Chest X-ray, PA view. Patient: 34 years old, sex F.
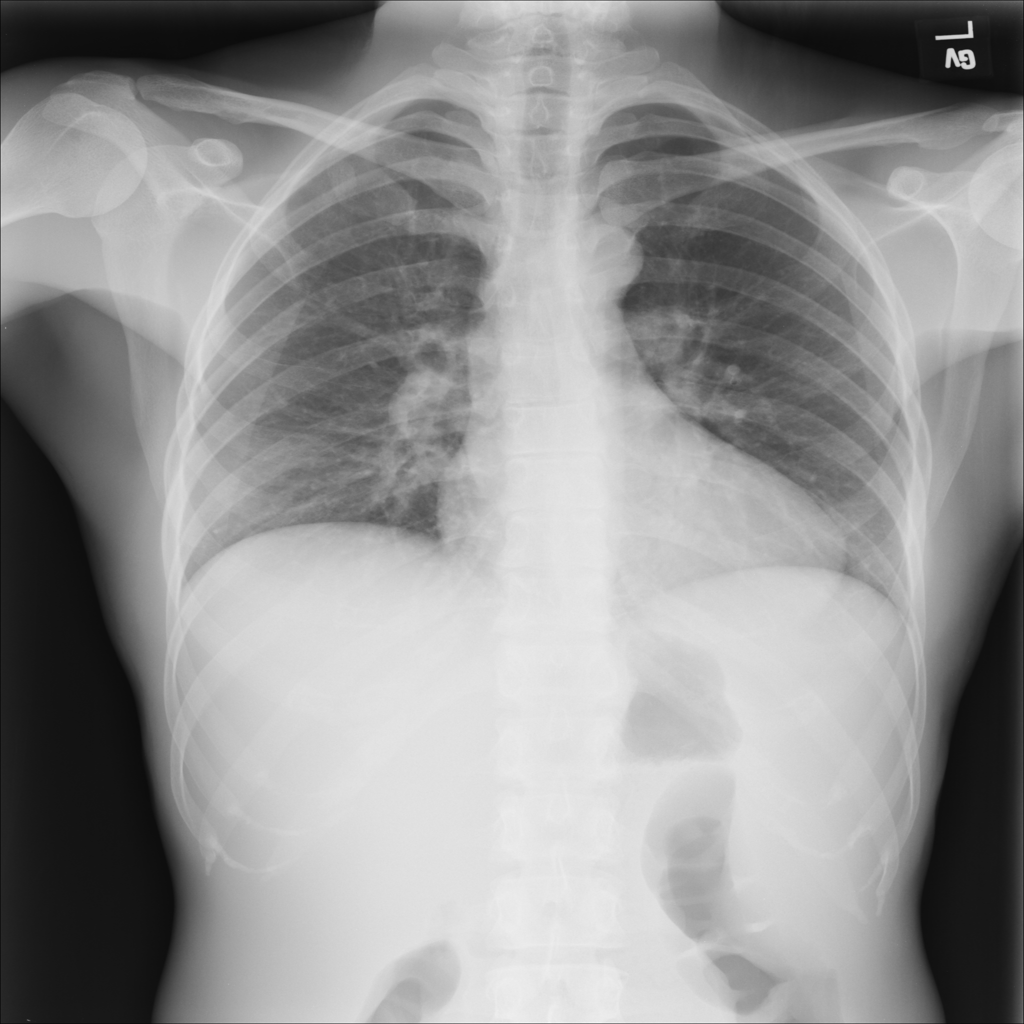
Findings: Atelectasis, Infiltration